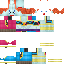
A male human skin with pale skin, wearing brown long hair dressed in a blue hoodie and red pants, featuring a closed mouth.